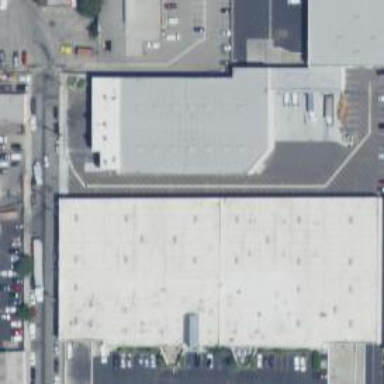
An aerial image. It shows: Warehouse.